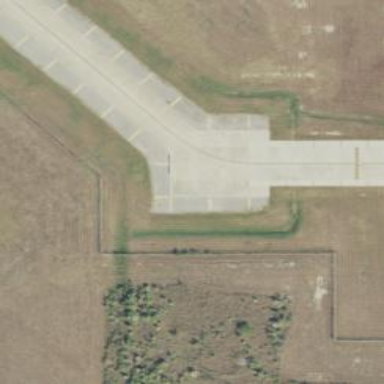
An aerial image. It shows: Image of helipad at airport.